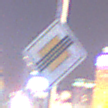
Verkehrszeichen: EndeVorfahrtsstrasse
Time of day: Night
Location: Outdoor (Urban)
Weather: PartlyCloudy
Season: NotSpecified
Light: Natural